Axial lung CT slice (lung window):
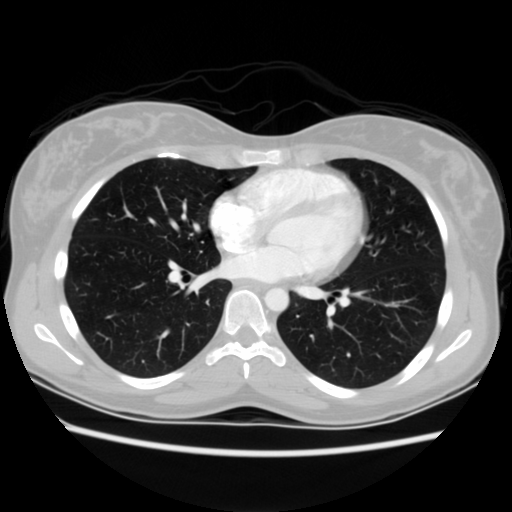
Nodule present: no